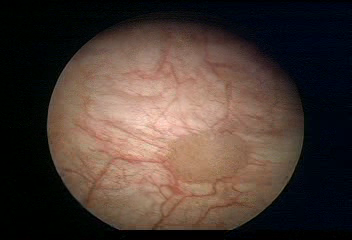
Modality: WLC
Class: Malignant
Subclass: LowGradePapillary
Lesion: L1
Stage: Ta
Morphology: Papillary
Bladder cancer association: Yes
Annotated structures: Tumor